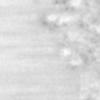
Label: no_change